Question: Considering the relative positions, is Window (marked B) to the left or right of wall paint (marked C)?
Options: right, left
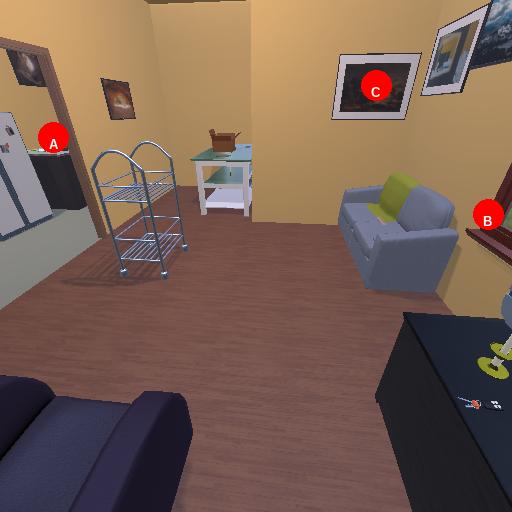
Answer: right